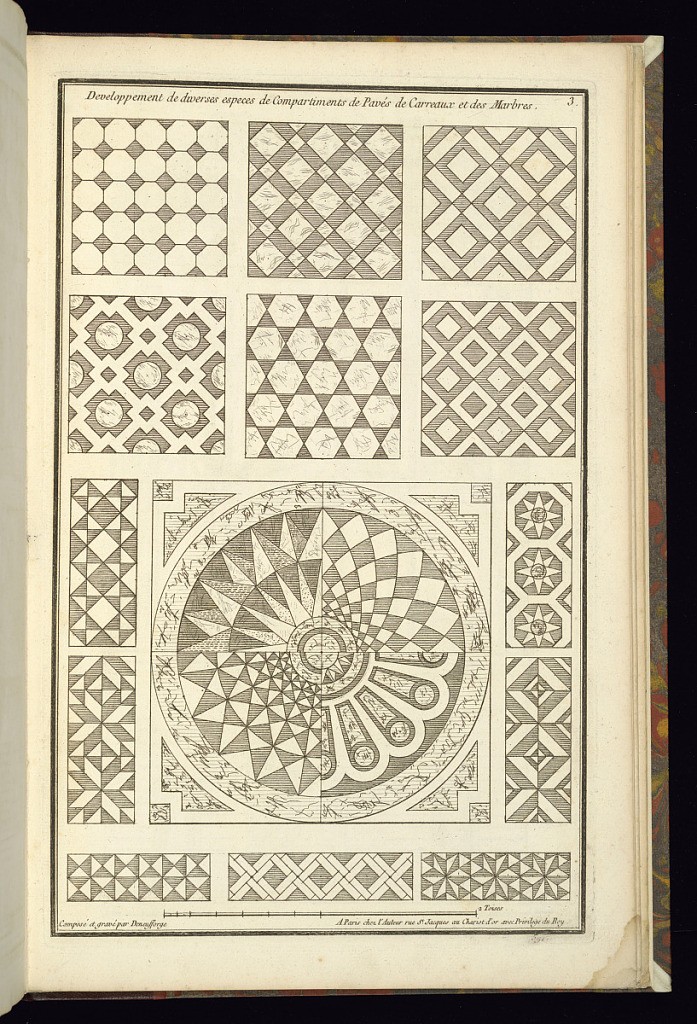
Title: Developpement de diverses especes de Compartiments de Pavés de Carreaux et des Marbres
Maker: Jean-François de Neufforge, Flemish, 1714–1791
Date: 1768
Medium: Engraving on paper
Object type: Print
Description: Designs for floor mosaics. The plate is signed and numbered.